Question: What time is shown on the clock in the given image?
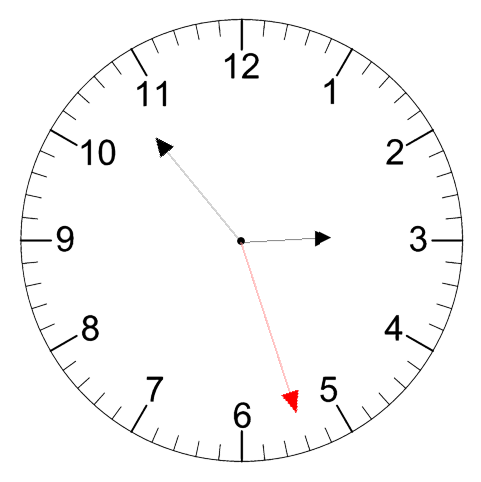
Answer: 02:53:27